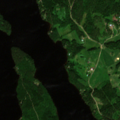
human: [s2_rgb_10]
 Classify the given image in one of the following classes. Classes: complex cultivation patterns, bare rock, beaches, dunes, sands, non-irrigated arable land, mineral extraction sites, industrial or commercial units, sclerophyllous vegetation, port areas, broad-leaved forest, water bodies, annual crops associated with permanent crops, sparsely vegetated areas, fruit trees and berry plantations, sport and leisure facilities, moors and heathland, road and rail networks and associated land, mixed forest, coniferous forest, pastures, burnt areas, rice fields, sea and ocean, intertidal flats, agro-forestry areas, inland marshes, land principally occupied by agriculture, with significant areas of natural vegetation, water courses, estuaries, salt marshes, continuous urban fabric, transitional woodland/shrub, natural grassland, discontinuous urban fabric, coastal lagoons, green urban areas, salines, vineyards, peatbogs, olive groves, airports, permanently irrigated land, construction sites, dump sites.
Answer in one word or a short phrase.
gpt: land principally occupied by agriculture, with significant areas of natural vegetation, broad-leaved forest, coniferous forest, mixed forest, water bodies